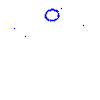
Particle: proton